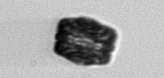
Label: Thalassiosira